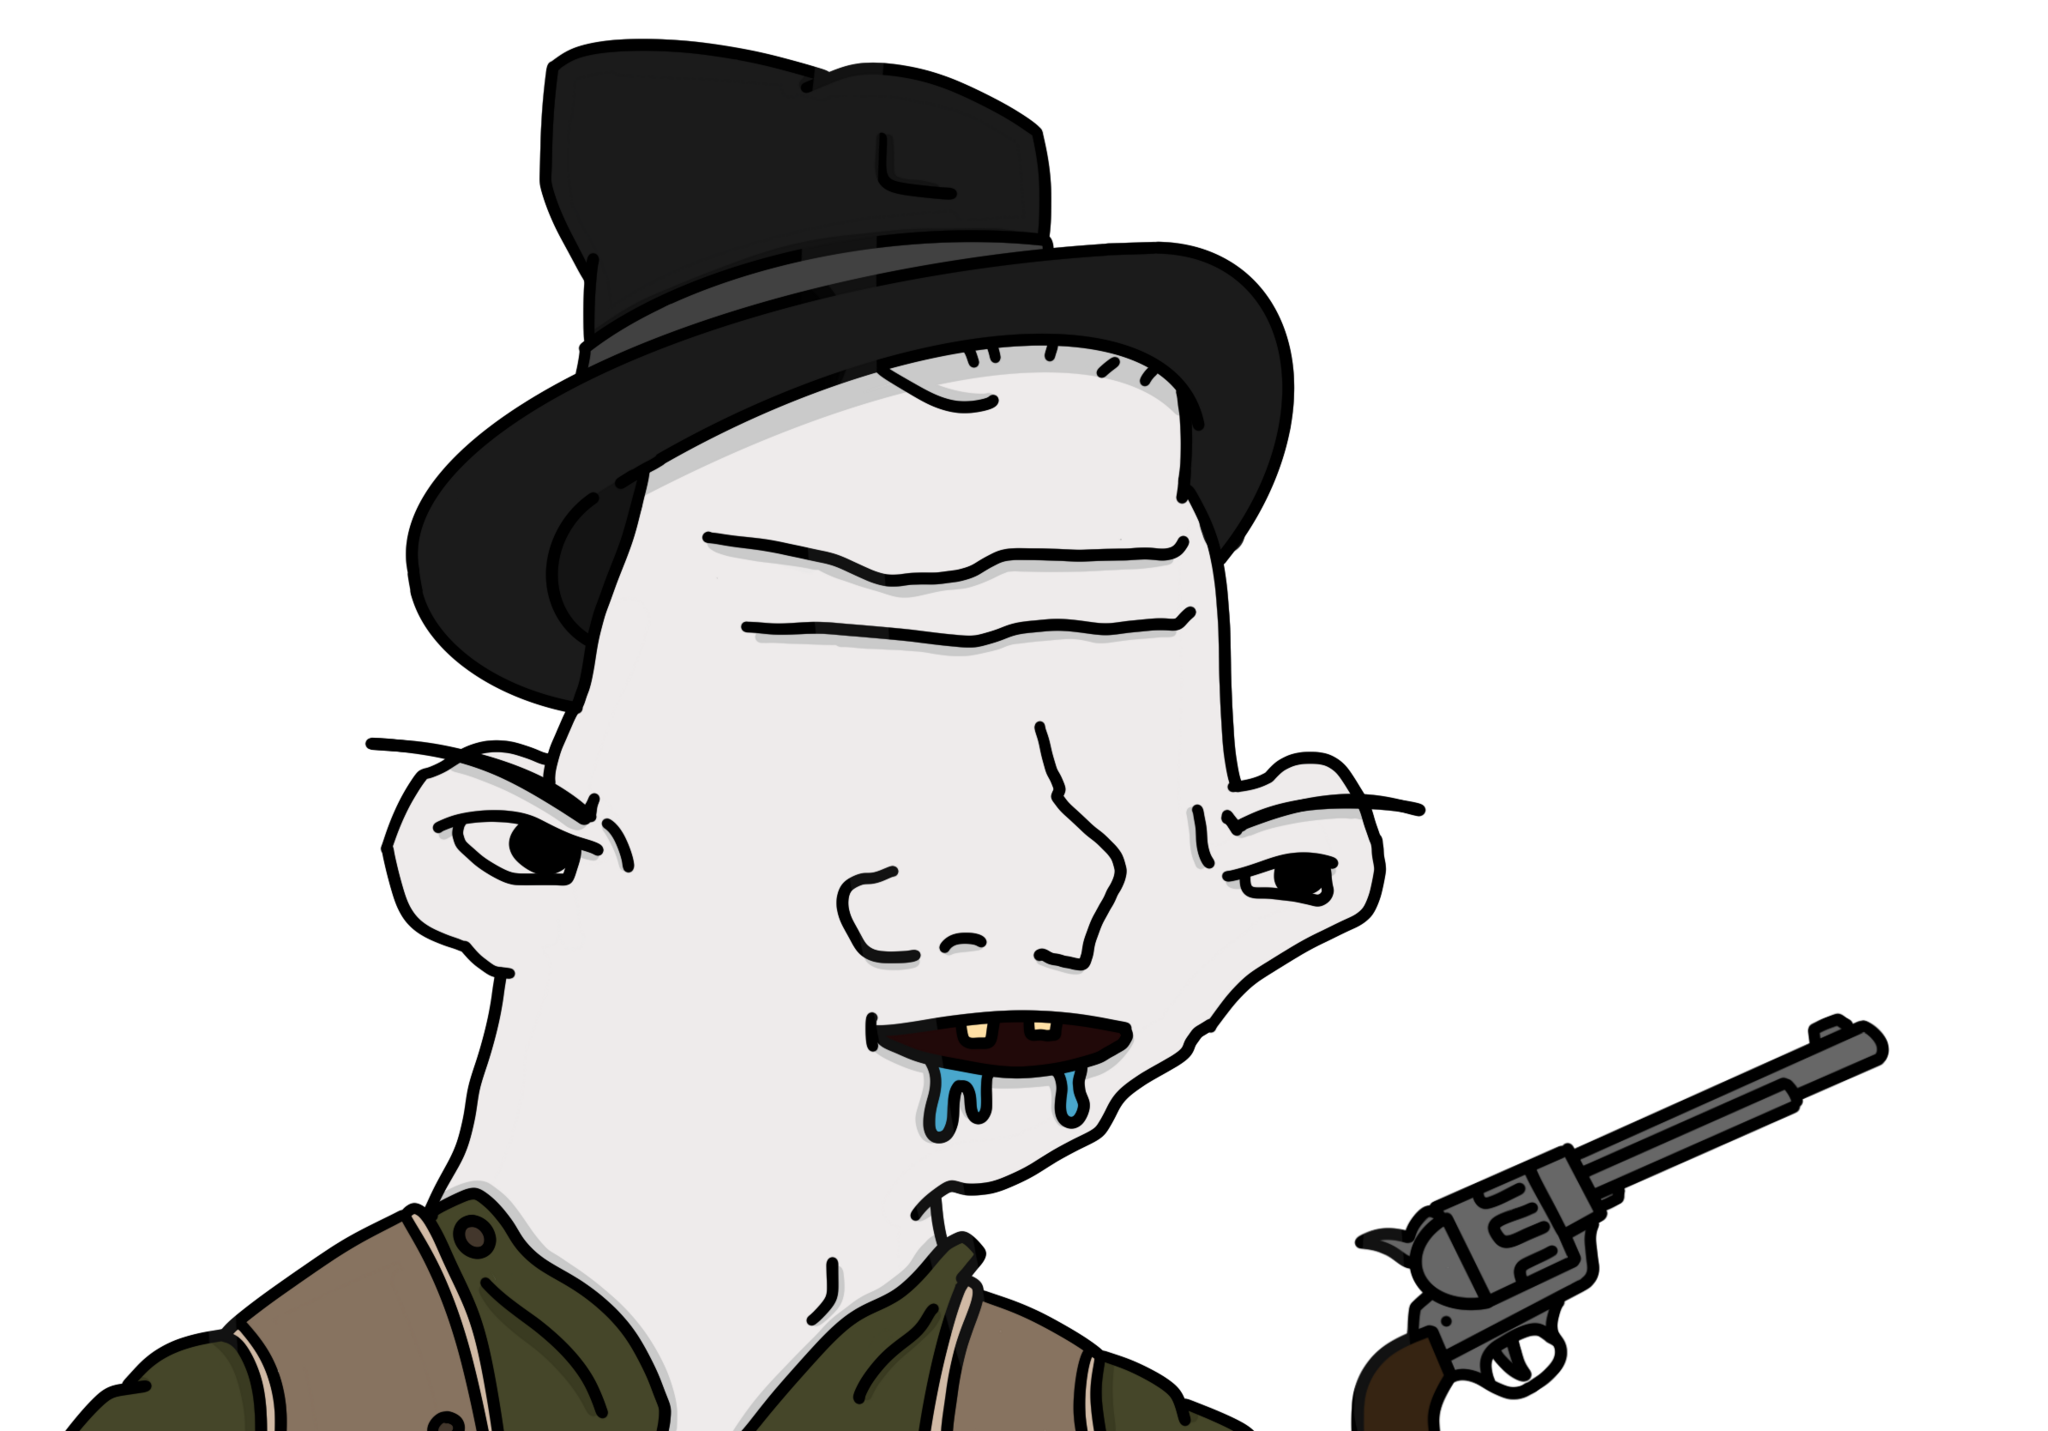
Label: 5_Brainlet